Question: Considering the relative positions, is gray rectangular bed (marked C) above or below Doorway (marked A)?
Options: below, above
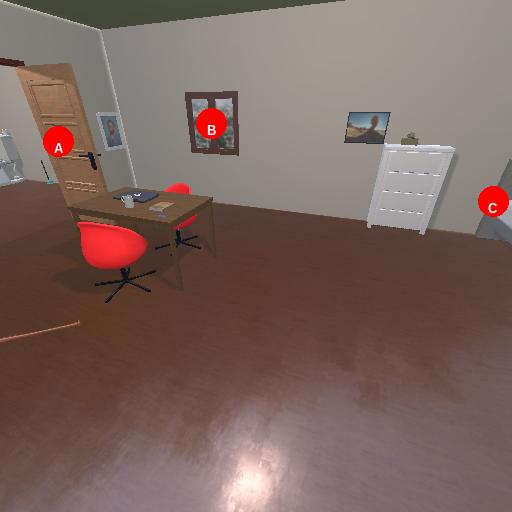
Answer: below